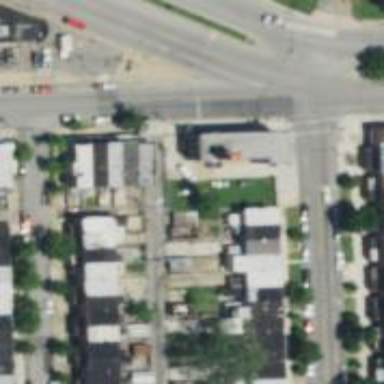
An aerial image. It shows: Alley classified as service road.